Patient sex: M
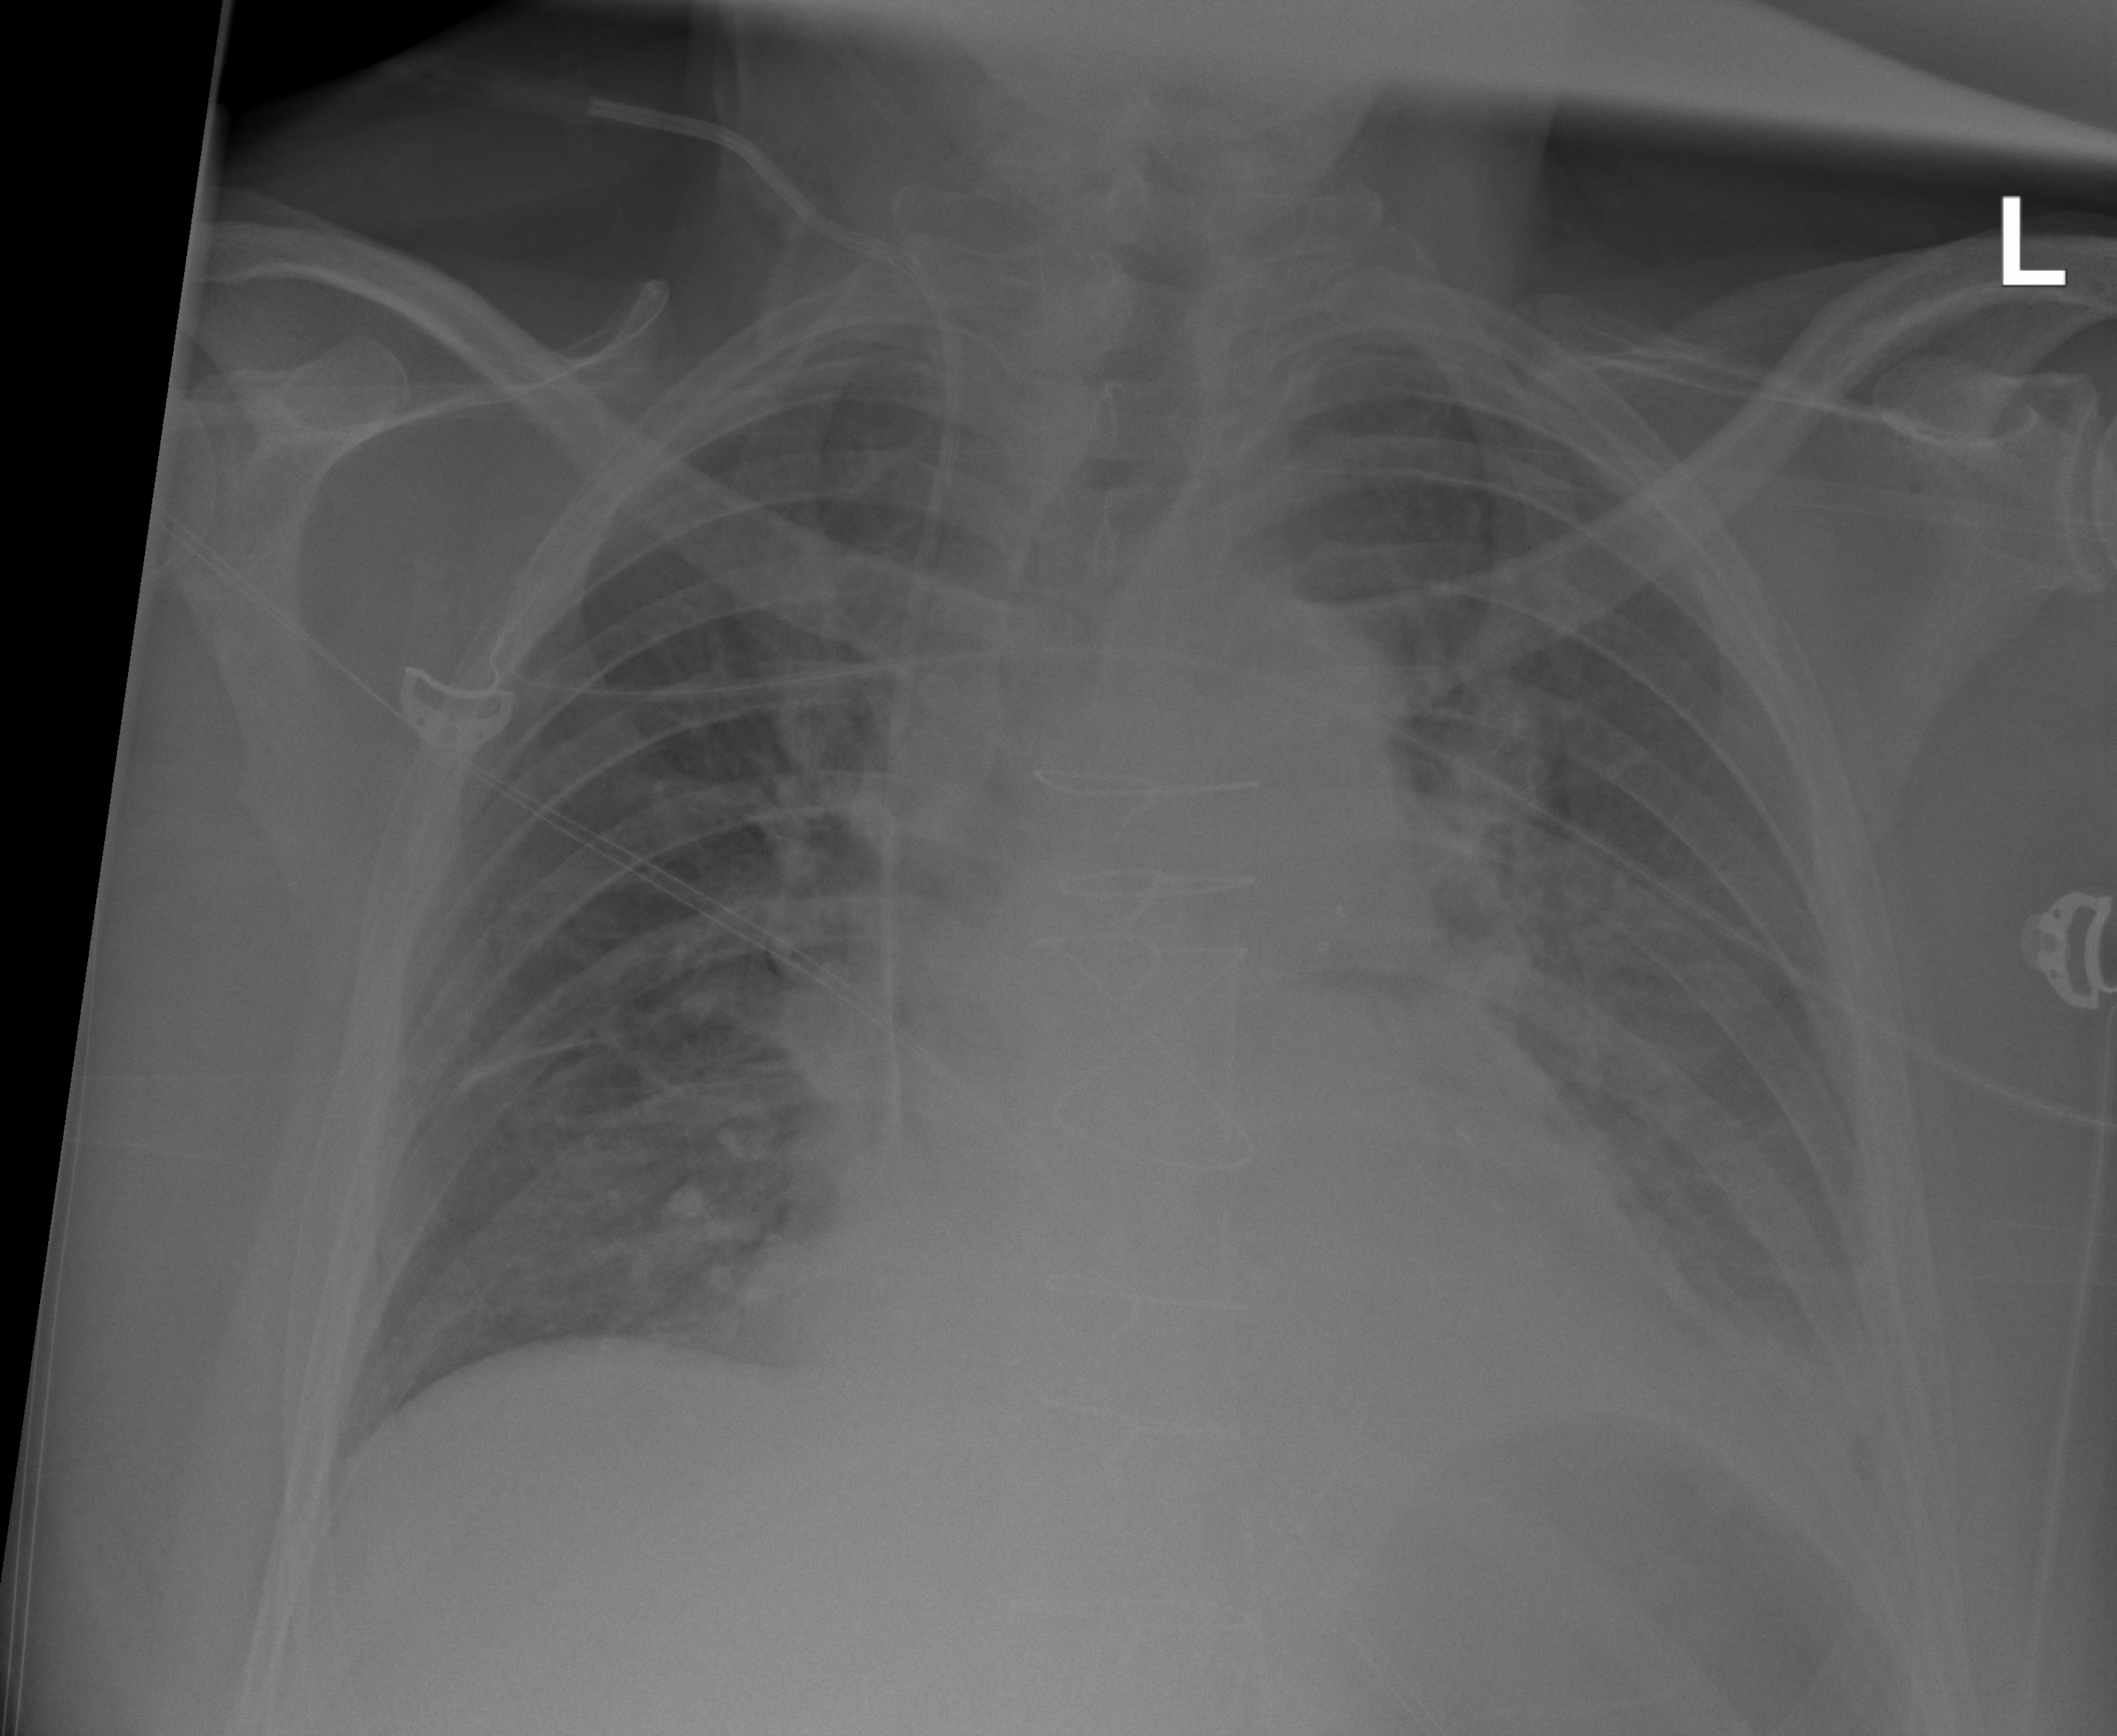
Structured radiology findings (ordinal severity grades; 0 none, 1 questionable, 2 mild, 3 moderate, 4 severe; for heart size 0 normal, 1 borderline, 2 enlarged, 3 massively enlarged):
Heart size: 2
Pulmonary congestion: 2
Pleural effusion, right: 0
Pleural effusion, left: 2
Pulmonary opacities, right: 0
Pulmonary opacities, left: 0
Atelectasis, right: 2
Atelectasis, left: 2